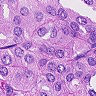
Metastatic tissue present: yes